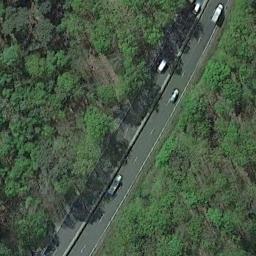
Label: freeway